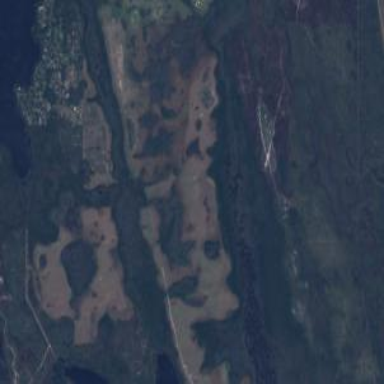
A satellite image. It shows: Swampy wetland area.